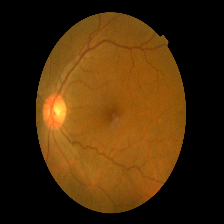
Diabetic retinopathy grade: Mild